Field crop: maize
Growth stage: 2
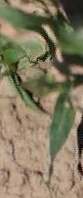
Species: maize